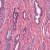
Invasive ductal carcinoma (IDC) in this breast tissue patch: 1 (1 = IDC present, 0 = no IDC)